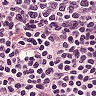
Metastatic tissue present: no